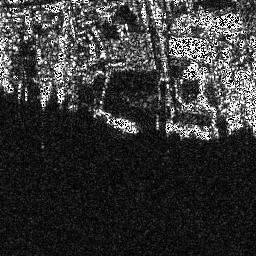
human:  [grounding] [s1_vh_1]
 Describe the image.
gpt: In the satellite image, there is  <ref>1 medium ship </ref> <box>[[35, 41, 53, 51, 0]]</box> located at center.